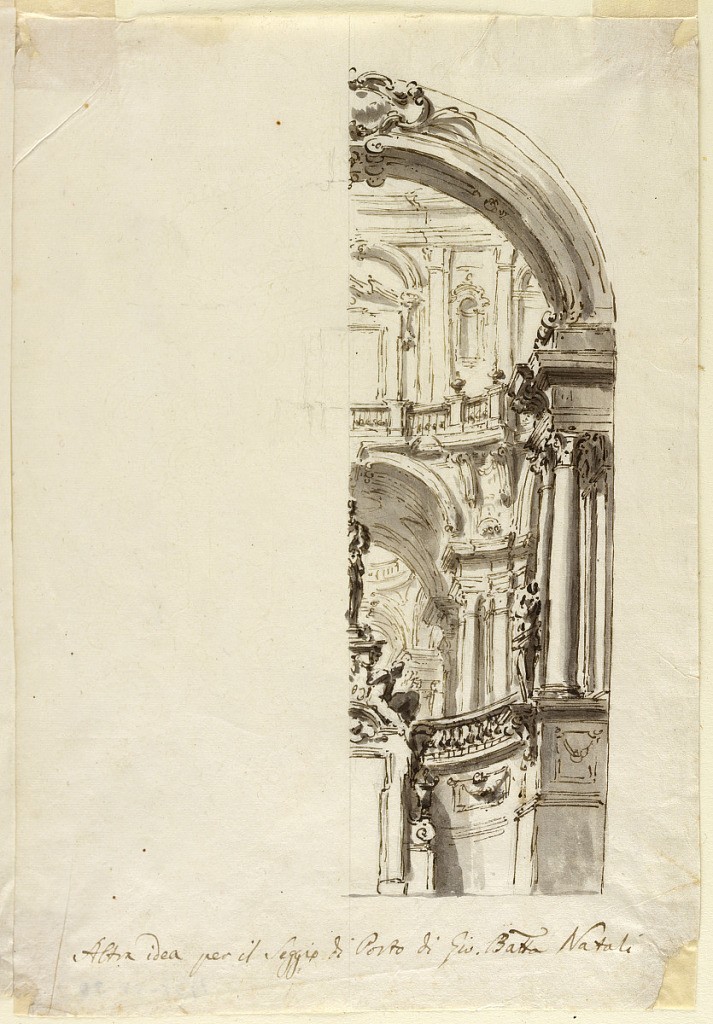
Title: Architectural design around door
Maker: Giovanni Battista Natali III, Italian, 1698 - 1765
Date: ca. 1750
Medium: Pen and brown ink, brown wash, black chalk on laid paper
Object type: Drawing
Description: Vertical rectangle showing archway. Only right side of drawing finished.